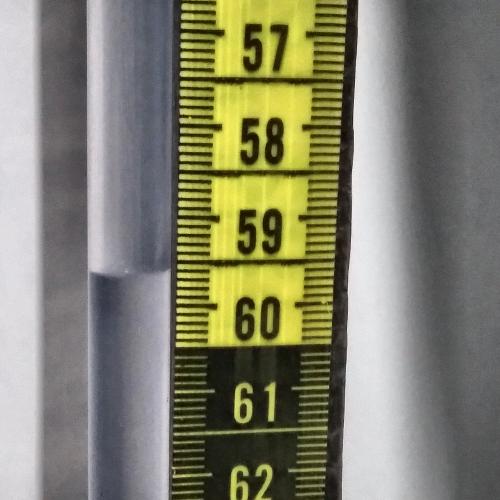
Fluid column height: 59.6 cm